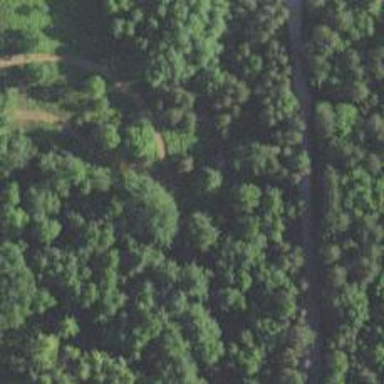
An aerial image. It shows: Abandoned railway with historical significance.